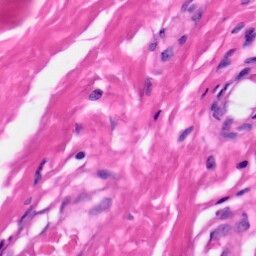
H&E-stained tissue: Skin